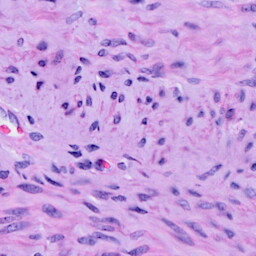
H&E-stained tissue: Cervix